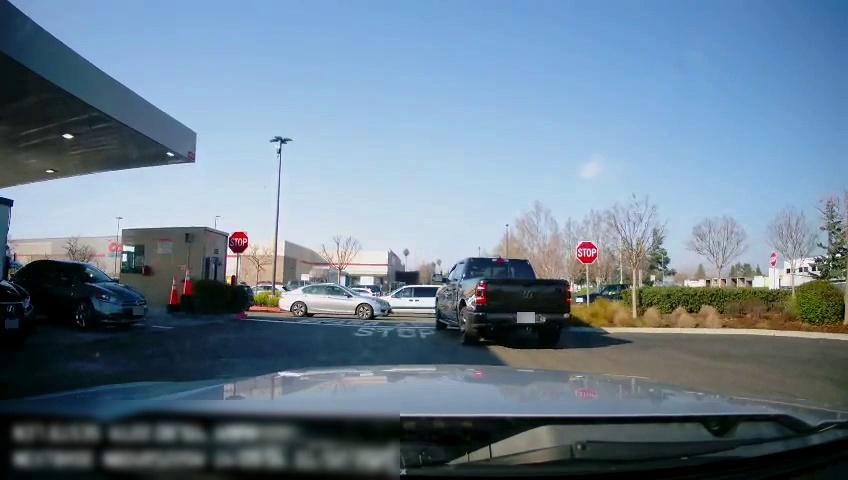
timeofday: Day
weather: Sunny
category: Drivable Space
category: Vehicles | Truck
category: Vehicles | Car
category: Vehicles | Car
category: Vehicles | Car
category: Vehicles | Car
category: Vehicles | Truck
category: Vehicles | Car
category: Vehicles | Car
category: Traffic | Signs
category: Traffic | Signs
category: Traffic | Signs